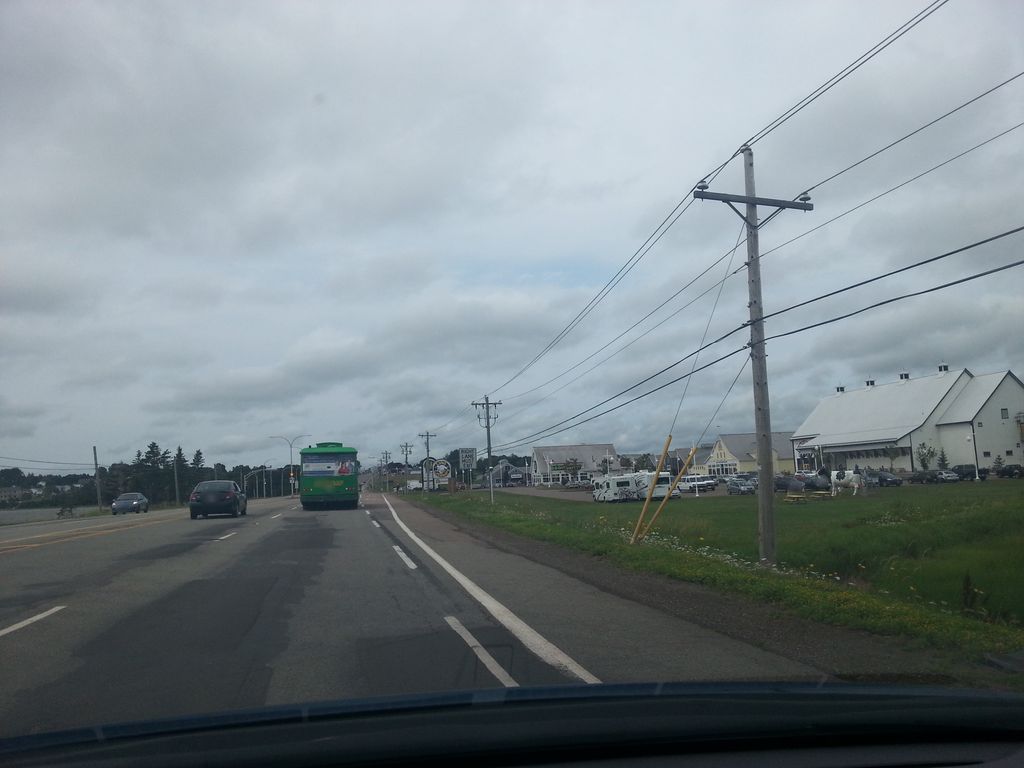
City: charlottetown